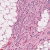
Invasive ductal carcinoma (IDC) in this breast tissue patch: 1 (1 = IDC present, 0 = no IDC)